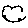
Label: cloud